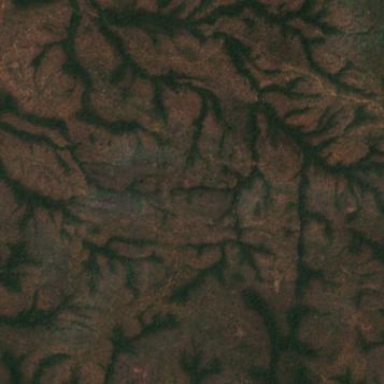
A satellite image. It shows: Forest area.